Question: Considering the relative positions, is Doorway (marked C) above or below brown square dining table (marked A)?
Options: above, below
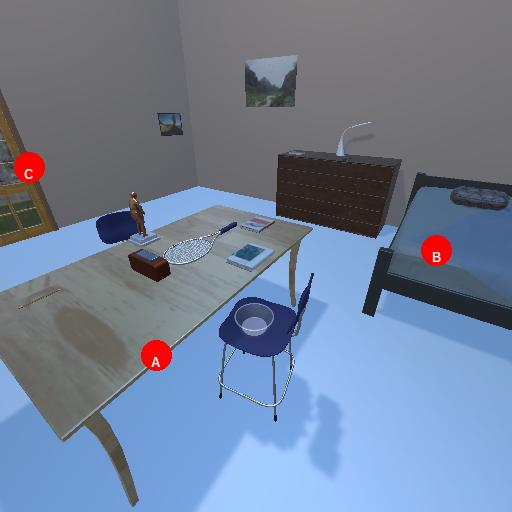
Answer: above